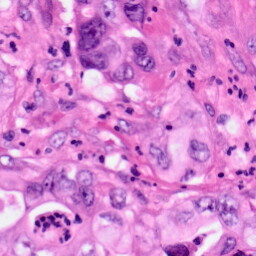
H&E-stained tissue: Pancreatic